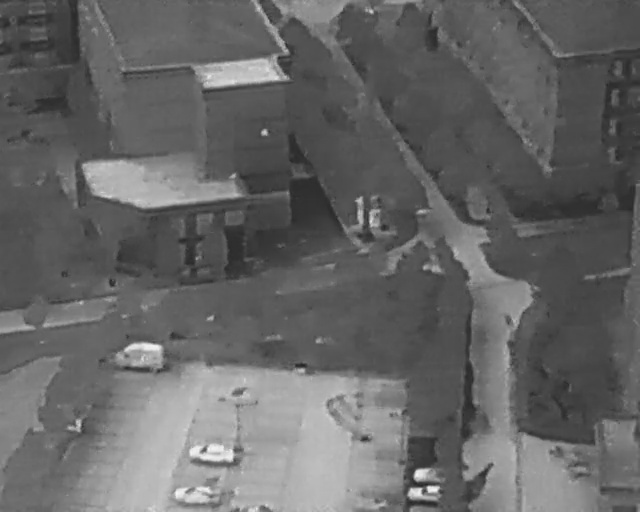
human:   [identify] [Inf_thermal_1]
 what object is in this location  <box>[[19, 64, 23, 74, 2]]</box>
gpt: <ref>1 medium car at the left</ref>

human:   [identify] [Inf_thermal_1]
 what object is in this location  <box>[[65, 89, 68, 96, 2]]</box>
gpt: <ref>1 small car at the bottom</ref>